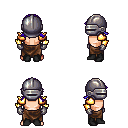
a pixel art fantasy rpg character, male body template, human, light skin, gold arm armor, robe skirt, blue loose hair, metal helm, metal gloves, black shoes, four views (front, back, left, right), 2x2 character sprite sheet, small pixel art, hard edges, no anti-aliasing